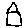
Label: house